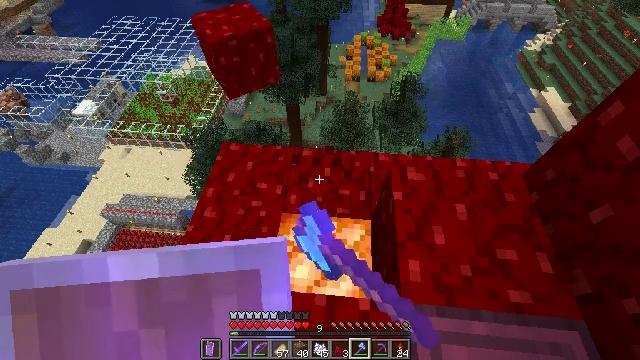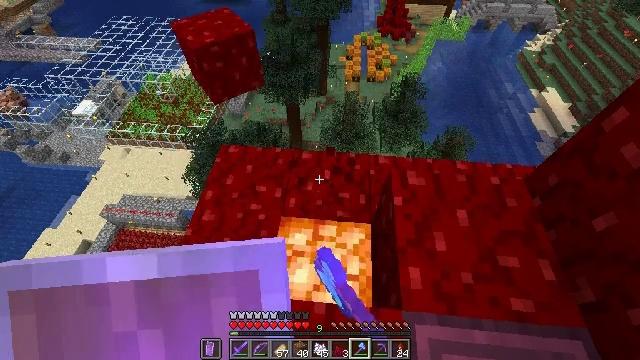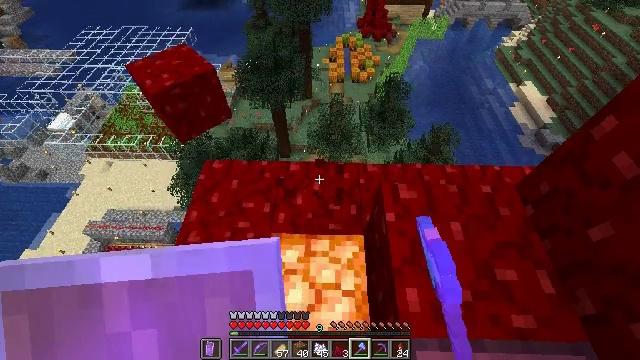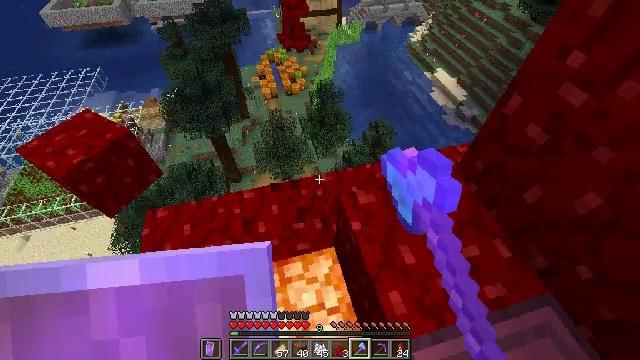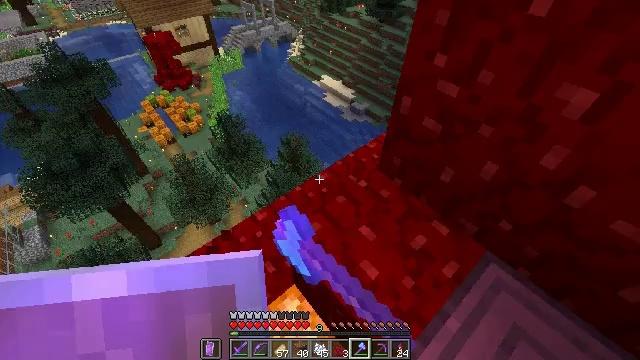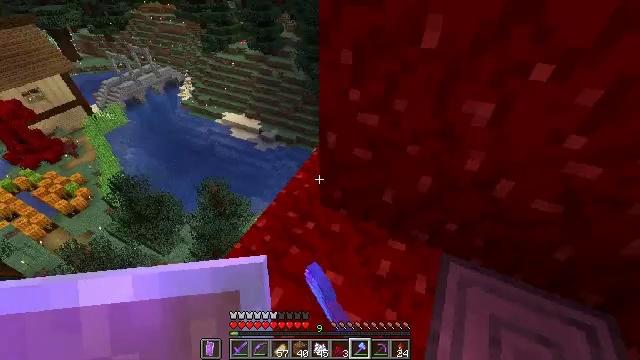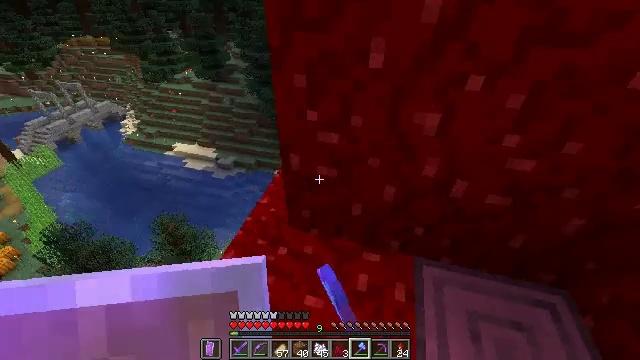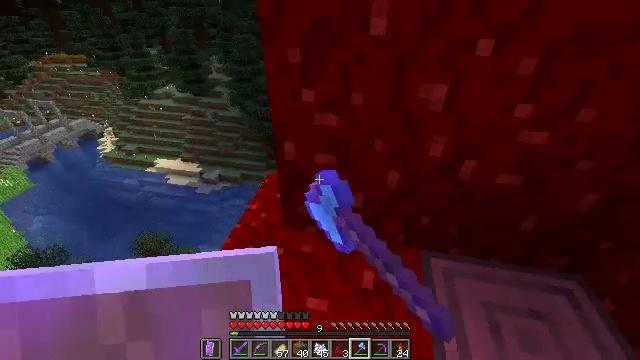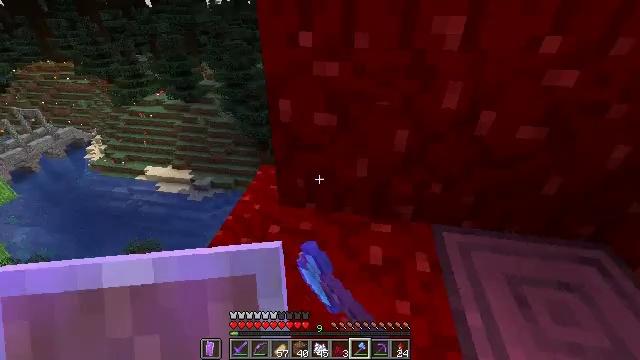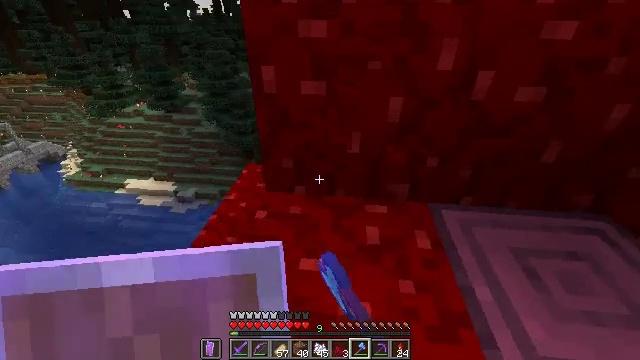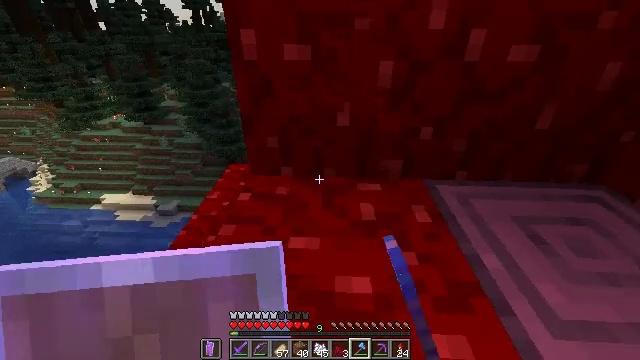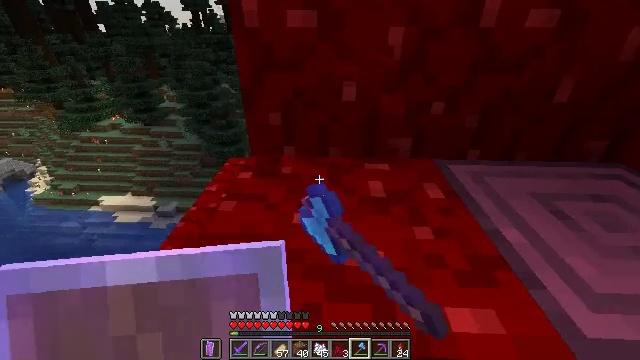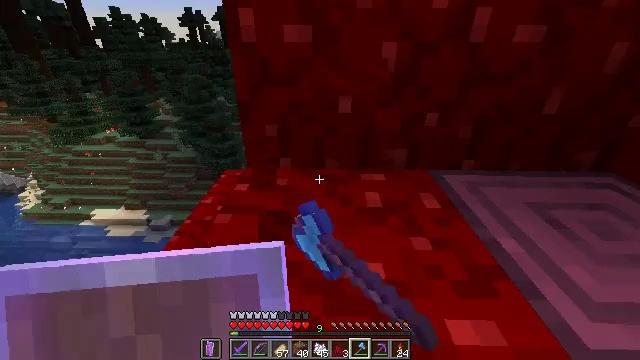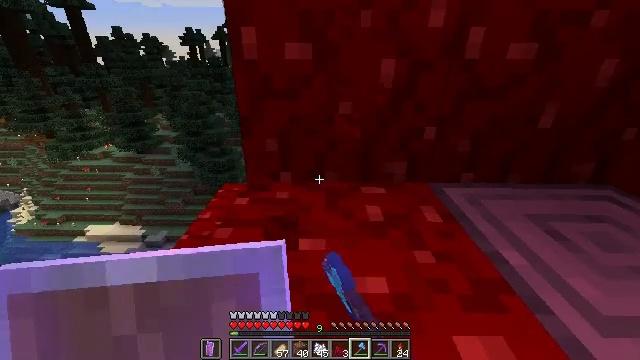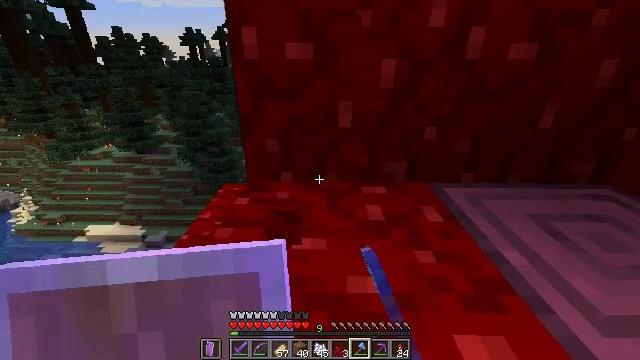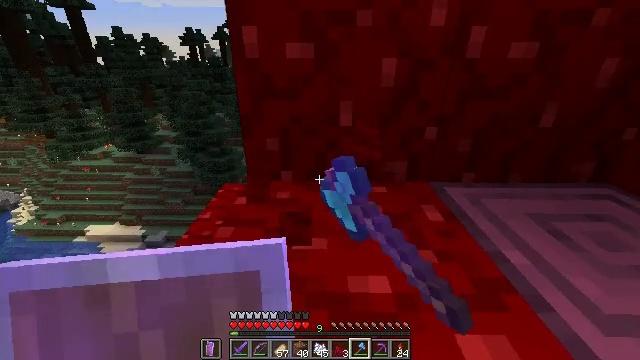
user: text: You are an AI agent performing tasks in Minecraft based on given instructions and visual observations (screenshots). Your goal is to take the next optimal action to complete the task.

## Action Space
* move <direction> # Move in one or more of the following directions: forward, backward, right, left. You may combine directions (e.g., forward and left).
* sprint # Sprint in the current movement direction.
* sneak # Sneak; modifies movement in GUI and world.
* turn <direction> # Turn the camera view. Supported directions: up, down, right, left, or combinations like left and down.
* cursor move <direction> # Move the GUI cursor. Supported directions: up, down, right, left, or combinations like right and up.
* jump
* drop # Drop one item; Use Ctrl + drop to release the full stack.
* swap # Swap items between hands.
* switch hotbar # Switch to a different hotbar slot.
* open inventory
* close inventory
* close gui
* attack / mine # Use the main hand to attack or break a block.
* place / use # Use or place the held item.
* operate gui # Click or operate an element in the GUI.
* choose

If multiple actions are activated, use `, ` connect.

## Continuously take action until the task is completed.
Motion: motion action
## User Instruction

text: Mine the nether wart block in the Nether.
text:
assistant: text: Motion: move forward, attack / mine
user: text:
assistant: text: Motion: move forward, turn right, attack / mine
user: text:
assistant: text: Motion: move forward, turn right and up, attack / mine
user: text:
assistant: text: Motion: move forward, turn right and up, attack / mine
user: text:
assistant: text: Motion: turn right and up, attack / mine
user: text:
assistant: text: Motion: turn right and up, attack / mine
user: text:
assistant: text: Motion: turn right and up, attack / mine
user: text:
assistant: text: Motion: turn right and up, attack / mine
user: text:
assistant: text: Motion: turn right and up, attack / mine
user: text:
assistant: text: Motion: turn right and up, attack / mine
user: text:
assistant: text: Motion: attack / mine
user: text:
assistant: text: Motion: turn right and up, attack / mine
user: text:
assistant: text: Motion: turn up, attack / mine
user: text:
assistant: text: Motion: attack / mine
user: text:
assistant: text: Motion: attack / mine
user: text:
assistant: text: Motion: attack / mine
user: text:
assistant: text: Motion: attack / mine
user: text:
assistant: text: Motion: attack / mine
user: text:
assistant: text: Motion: turn right and up, attack / mine
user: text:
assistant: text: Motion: turn right and up, attack / mine
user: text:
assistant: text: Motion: turn up, attack / mine
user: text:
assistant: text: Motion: turn up, attack / mine
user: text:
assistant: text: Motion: attack / mine
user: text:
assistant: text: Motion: attack / mine
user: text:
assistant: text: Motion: attack / mine
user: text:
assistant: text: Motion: attack / mine
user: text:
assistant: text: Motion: attack / mine
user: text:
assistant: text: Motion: attack / mine
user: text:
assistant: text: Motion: attack / mine
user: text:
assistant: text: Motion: attack / mine